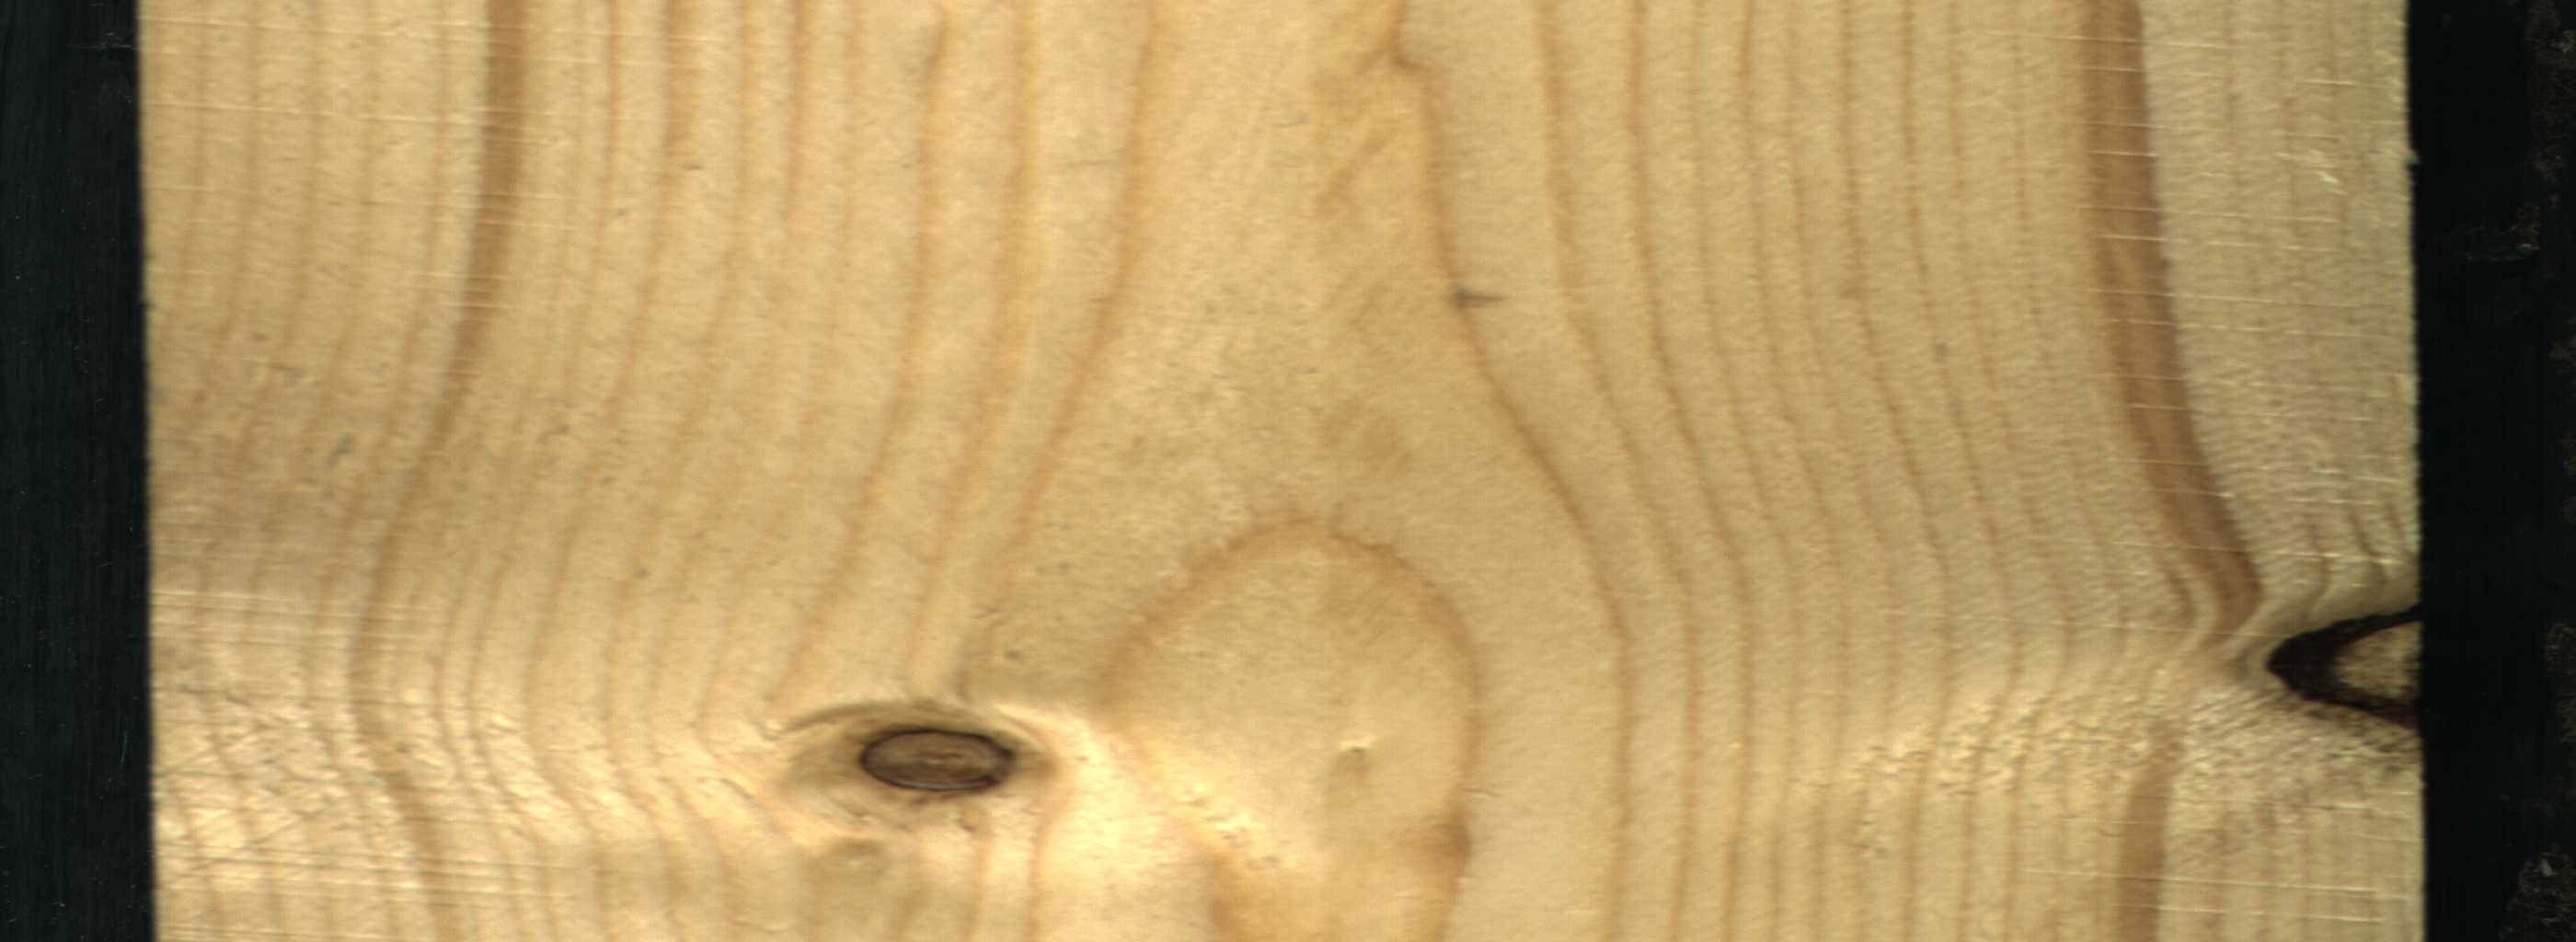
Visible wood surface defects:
Quartzity
Quartzity
Dead_Knot
Dead_Knot